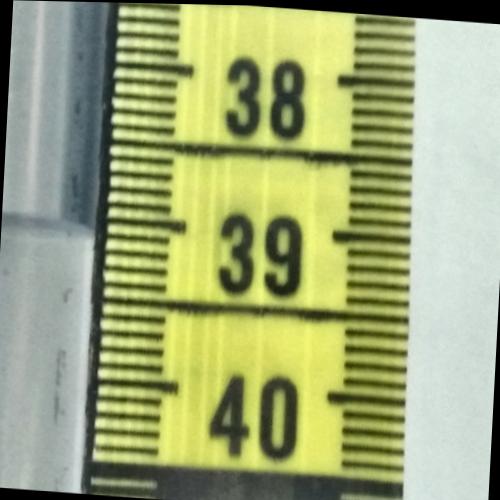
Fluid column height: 39.1 cm